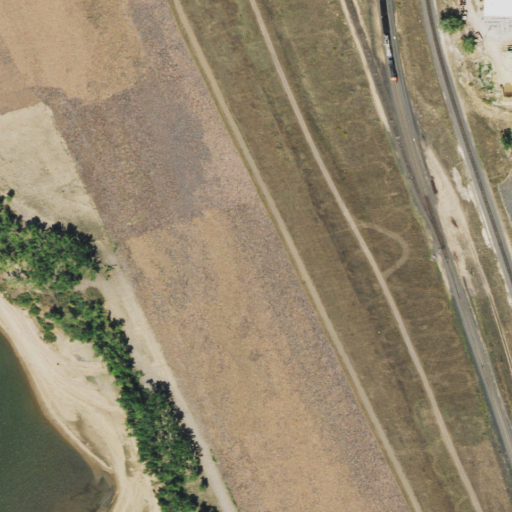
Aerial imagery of valley in Colorado named Spring Gulch containing medium intensity development, low intensity development, shrub, high intensity development, open development, grassland, open water, and herbaceous wetlands